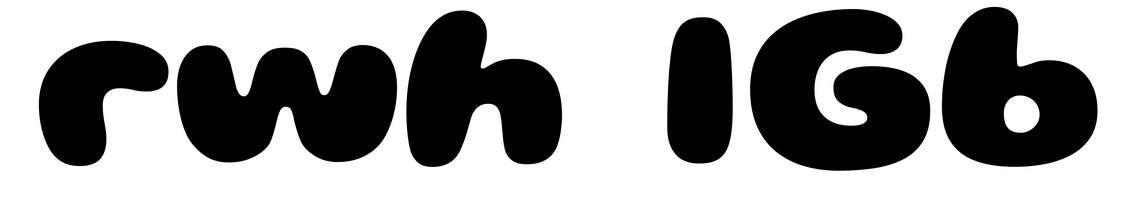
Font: Gluten_ExtraBold